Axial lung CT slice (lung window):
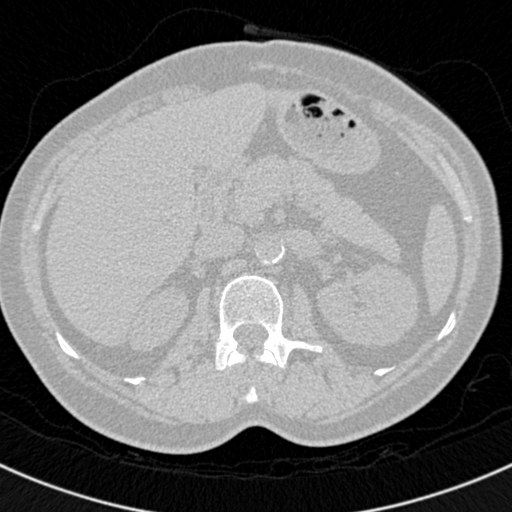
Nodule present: no